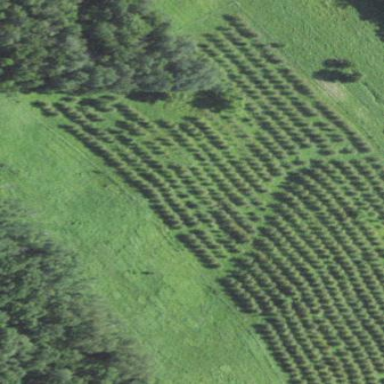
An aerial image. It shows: Orchard.